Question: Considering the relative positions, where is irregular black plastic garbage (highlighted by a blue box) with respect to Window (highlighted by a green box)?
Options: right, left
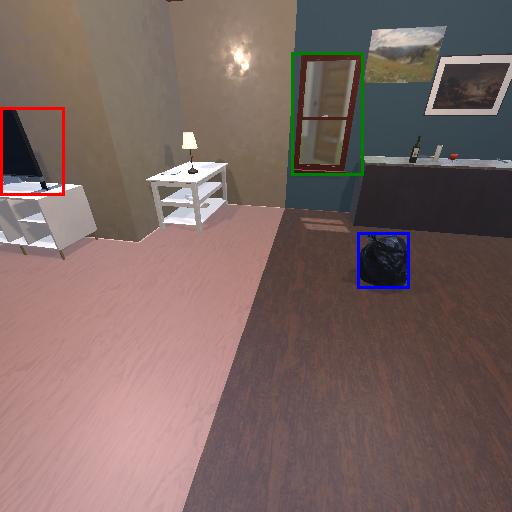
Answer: right